Question: hi i am developing an android application using phonegap and i have come across an UI which looks something like as show in the picture

here in image there is a wall to which the information of different users are wrapped around it. I want to get something in that way can anyone give me an idea how to get this kind of UI using html and css.I hope i'm able to explain what i need sorry if my question is not clear. Thank you.
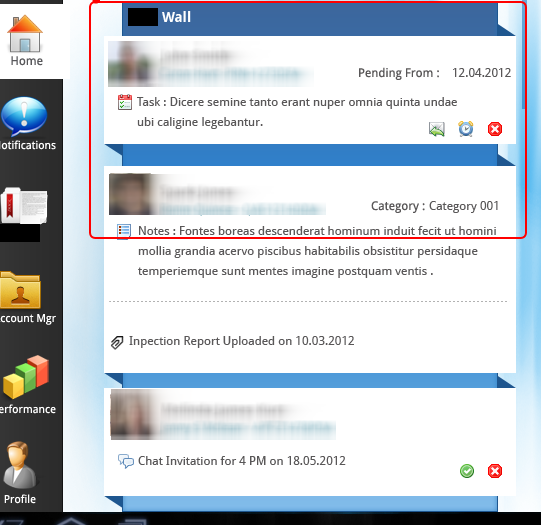
Answer: I found the answer here: <URL>.
Although this is just for one side, I think it is not so hard to get it working for the right side too.
EDIT:
I got it working for both sides:
'''
<!DOCTYPE html>
<html lang="en">
<head>
<meta charset="utf-8">
<title>CSS Shapes</title>
<style type="text/css">
#container {
background: #666;
margin: auto;
width: 500px;
height: 700px;
padding-top: 30px;
font-family: helvetica, arial, sans-serif;
}
h1 {
background: #e3e3e3;
border-top-left-radius:3px;
border-top-right-radius:3px;
border-bottom-right-radius:3px;
background: -moz-linear-gradient(top, #e3e3e3, #c8c8c8);
background: -webkit-gradient(linear, left top, left bottombottom, from(#e3e3e3), to(#c8c8c8));
padding: 10px 20px;
margin-left: -20px;
margin-top: 0;
position: relative;
width: 100%;
-moz-box-shadow: 1px 1px 3px #292929;
-webkit-box-shadow: 1px 1px 3px #292929;
box-shadow: 1px 1px 3px #292929;
color: #454545;
text-shadow: 0 1px 0 white;
}
.arrow {
width: 0; height: 0;
line-height: 0;
border-left: 20px solid transparent;
border-top: 10px solid #c8c8c8;
top: 104%;
left: 0;
position: absolute;
}
.rightArrow {
width: 0; height: 0;
line-height: 0;
border-right: 20px solid transparent;
border-top: 10px solid #c8c8c8;
top: 104%;
left: 100%;
margin-left:-20px;
position: absolute;
}
</style>
<!--[if IE]>
<style>
.arrow { top: 100%; }
</style>
<![endif]-->
</head>
<body>
<div id="container">
<h1> My Heading <span class="arrow"></span> <span class="rightArrow"></span></h1>
</div>
</body>
</html>
'''